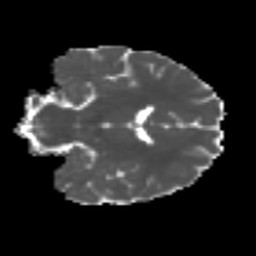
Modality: MD
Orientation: coronal
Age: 29
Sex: female
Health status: ill
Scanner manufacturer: siemens
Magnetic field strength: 3 T
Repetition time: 6.5 s
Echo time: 0.062 s